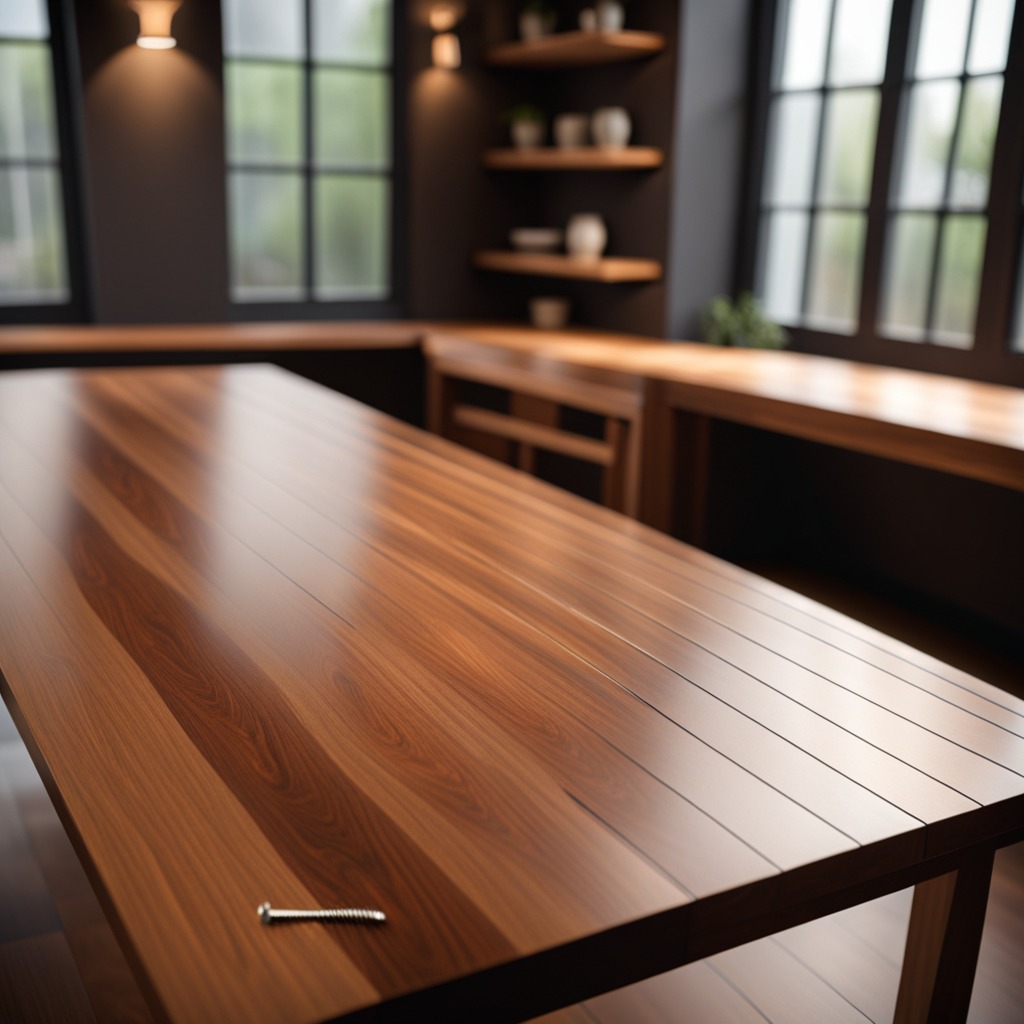
A metal screw is lying on a wooden table in a carpentry studio.